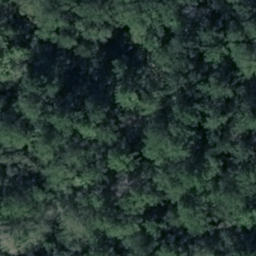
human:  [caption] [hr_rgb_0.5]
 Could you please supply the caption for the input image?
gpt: A dense forest with lots of green plants .

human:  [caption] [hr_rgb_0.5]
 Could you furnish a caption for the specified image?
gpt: This is a dense forest with dark green plants .

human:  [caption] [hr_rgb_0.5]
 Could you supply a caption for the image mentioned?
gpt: There is a dense forest with some plants in the shadow .

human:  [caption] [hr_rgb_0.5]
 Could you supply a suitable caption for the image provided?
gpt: This is a forest with lots of green plants in the shadow .

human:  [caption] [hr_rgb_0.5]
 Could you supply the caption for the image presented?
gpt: A dense forest with dark green plants .